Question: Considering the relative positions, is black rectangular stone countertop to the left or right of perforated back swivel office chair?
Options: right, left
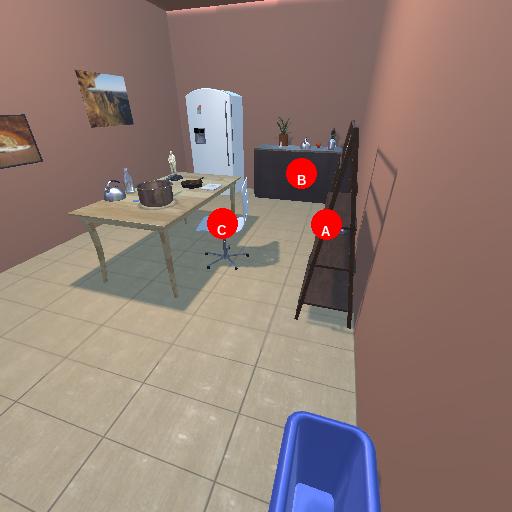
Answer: right